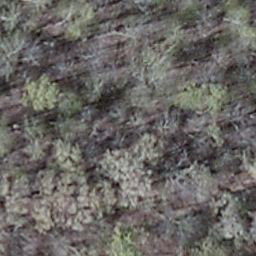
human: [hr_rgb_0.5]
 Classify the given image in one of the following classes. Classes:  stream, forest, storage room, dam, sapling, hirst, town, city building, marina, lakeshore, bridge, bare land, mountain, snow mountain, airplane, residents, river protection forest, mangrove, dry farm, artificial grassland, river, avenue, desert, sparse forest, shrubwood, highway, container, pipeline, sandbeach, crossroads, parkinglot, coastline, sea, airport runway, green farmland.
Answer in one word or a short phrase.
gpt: shrubwood